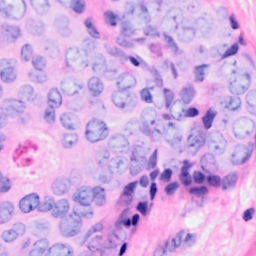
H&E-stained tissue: Breast